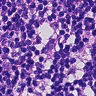
Metastatic tissue present: yes